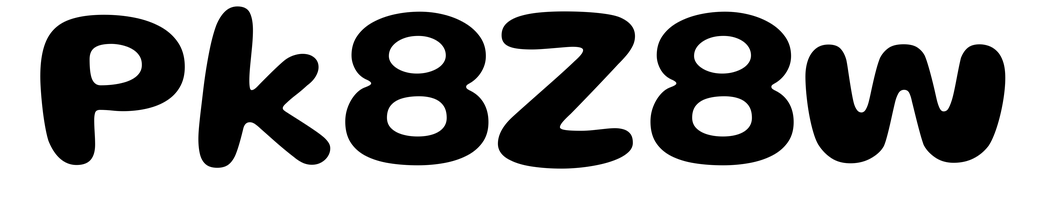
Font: Gluten_SemiBold